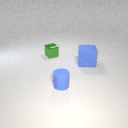
small green metal cube to the left of small blue rubber cylinder